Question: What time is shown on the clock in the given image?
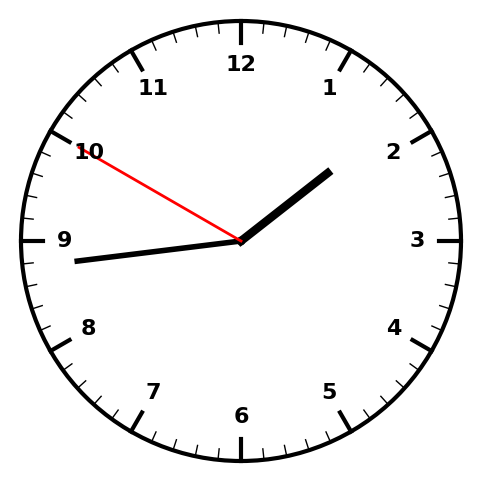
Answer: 01:43:50